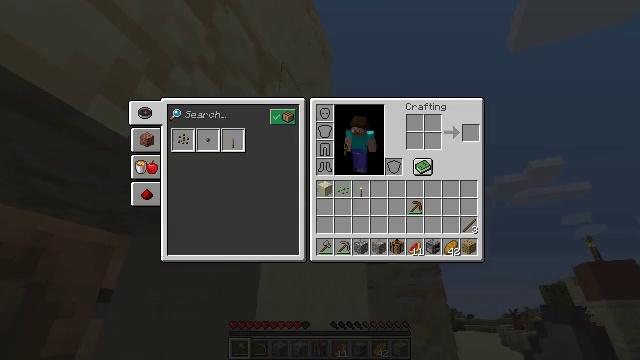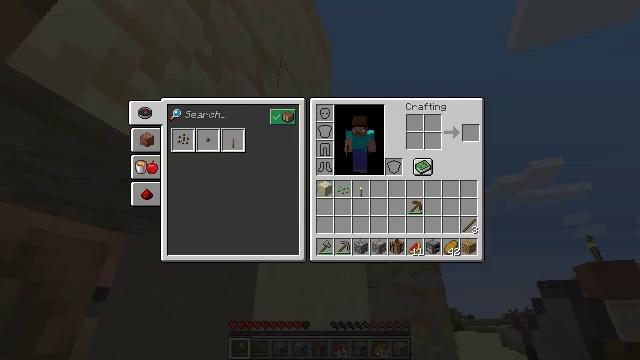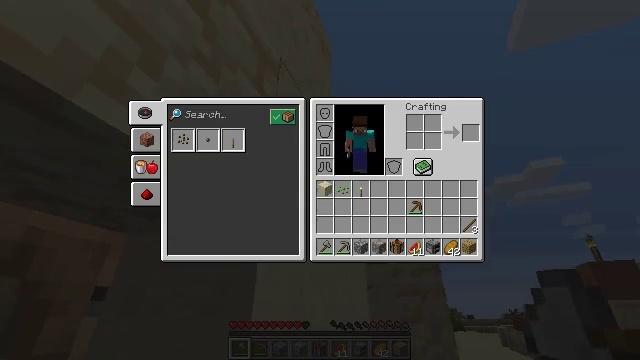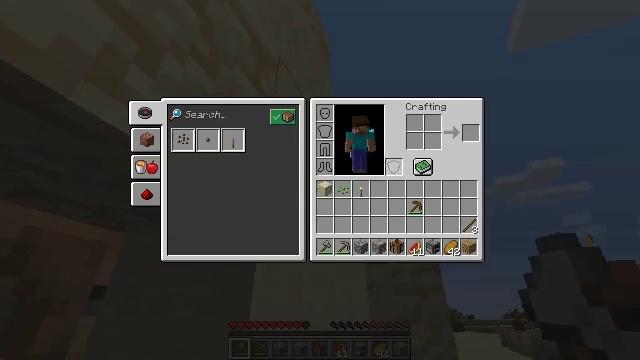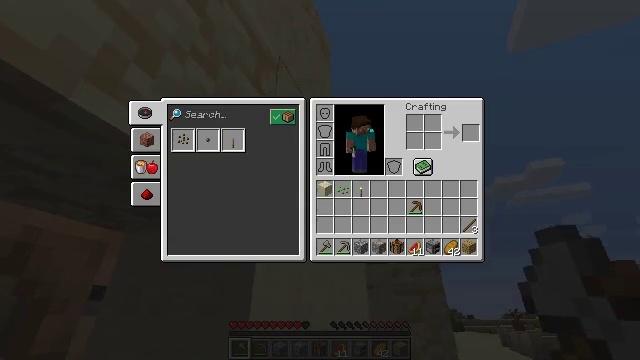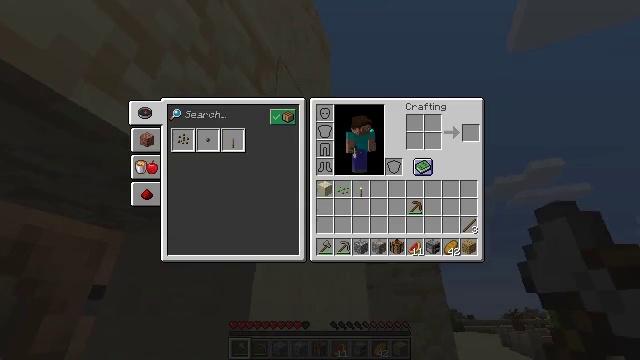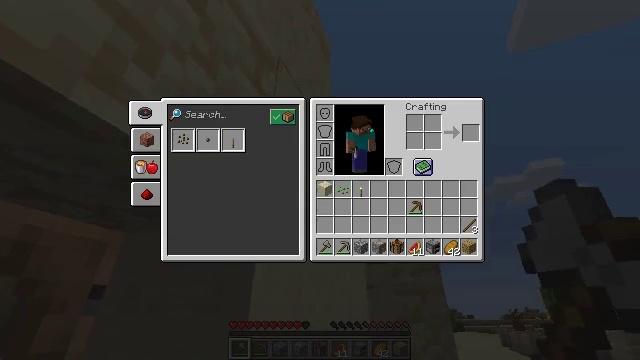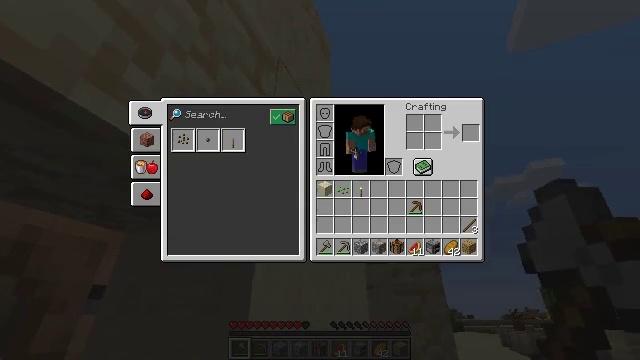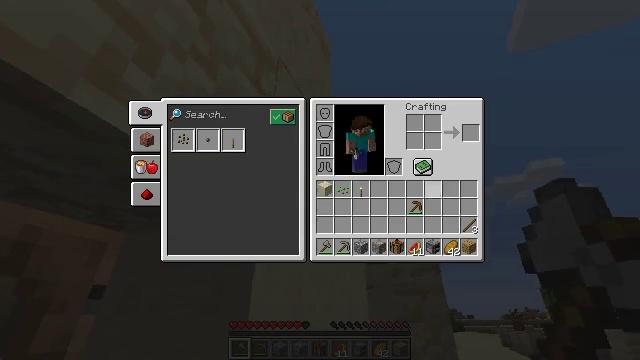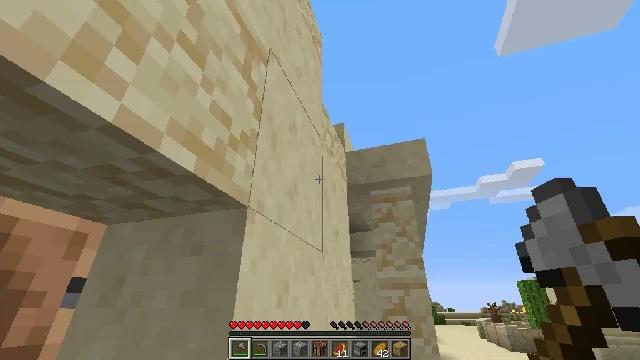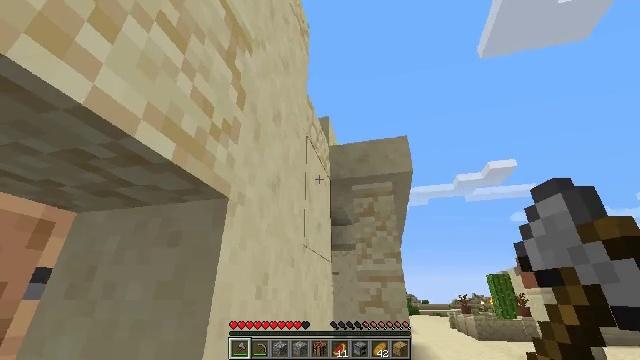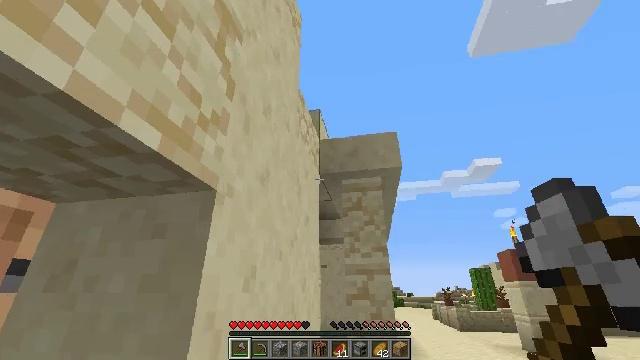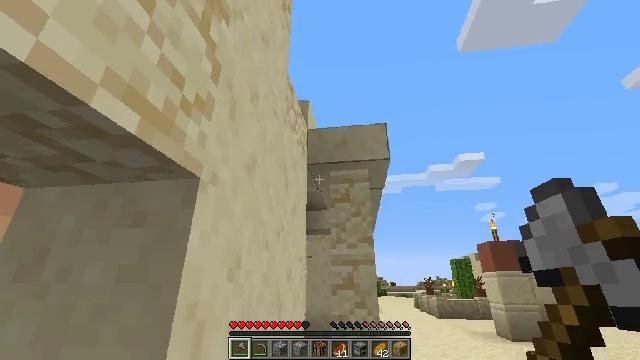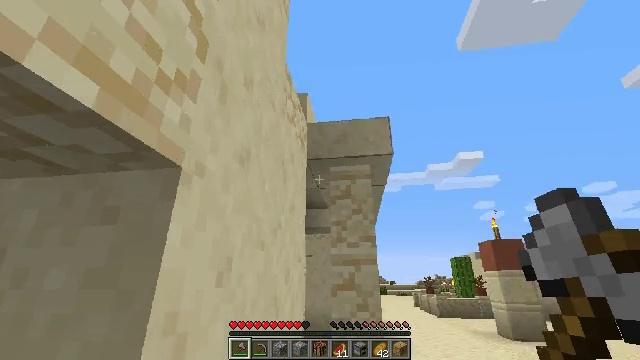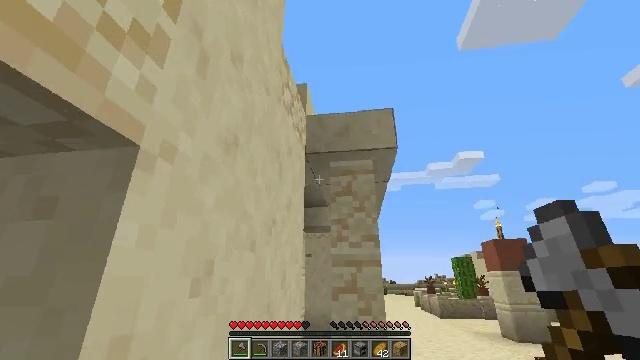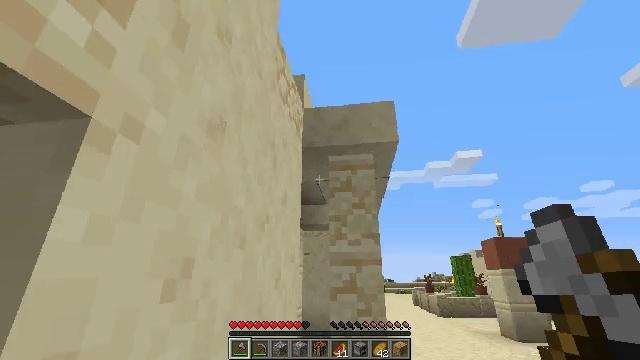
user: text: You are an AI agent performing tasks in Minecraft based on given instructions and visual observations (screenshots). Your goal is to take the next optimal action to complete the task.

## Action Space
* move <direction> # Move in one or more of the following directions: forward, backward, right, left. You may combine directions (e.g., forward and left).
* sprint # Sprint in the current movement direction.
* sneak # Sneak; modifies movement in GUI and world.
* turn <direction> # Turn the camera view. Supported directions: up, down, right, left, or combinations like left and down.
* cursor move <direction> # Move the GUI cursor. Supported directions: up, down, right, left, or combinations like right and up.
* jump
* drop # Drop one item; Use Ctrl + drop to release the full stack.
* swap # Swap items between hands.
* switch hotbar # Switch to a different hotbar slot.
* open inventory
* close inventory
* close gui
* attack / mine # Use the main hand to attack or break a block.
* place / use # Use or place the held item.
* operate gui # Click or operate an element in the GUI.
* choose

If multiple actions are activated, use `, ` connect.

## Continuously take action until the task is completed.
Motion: motion action
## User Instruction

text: Left click to collect the wall torch.
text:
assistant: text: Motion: cursor move right
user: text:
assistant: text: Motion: cursor move right
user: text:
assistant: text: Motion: cursor move right
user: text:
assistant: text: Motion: cursor move right
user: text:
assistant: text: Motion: no_op
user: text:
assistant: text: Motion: cursor move right
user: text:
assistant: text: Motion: no_op
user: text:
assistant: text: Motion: cursor move right
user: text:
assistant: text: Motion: cursor move right and down, close inventory
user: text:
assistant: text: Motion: turn right and down, close inventory
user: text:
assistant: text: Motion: turn right and down
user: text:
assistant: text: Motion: move forward, turn right and down
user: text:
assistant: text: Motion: move forward
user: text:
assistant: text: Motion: move forward
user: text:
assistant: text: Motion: move forward
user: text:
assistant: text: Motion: move forward
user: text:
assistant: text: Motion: move forward
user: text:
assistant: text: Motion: move forward, turn right and down
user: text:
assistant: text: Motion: move forward and move right, turn right and down
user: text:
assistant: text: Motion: move forward and move right, turn right and down
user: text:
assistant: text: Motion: move forward and move right
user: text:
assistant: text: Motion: move forward and move right
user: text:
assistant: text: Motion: move forward and move right
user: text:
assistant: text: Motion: move forward and move right, turn left
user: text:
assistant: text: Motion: move forward and move right, turn left
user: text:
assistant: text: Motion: move forward and move right, turn left and down
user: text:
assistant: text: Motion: move forward and move right, turn left
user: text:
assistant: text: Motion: move forward, turn left
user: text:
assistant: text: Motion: move forward, turn left and up
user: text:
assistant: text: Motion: move forward, turn left and up